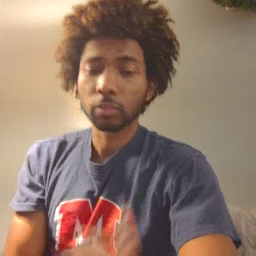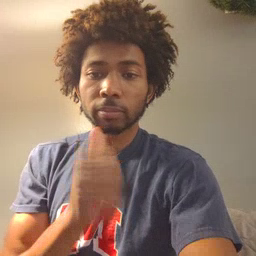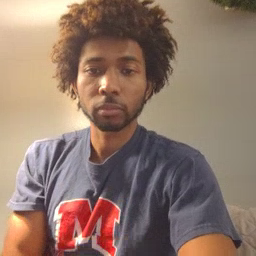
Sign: not